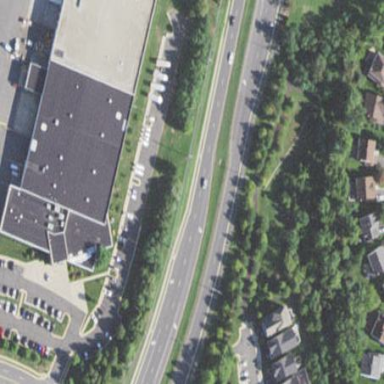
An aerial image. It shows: Commercial building.